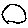
Label: circle